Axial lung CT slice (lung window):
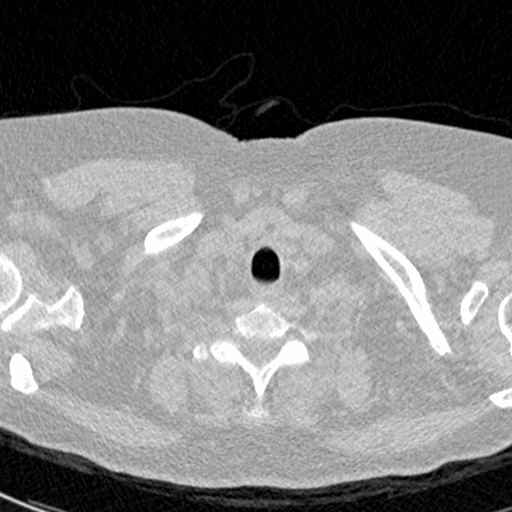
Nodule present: no